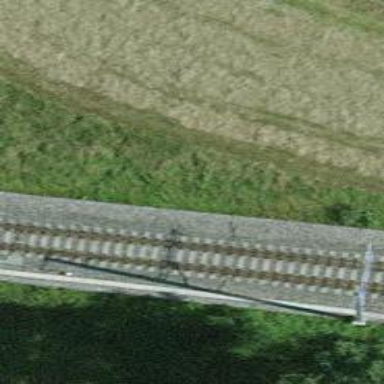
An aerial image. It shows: Single railway track with electrification through contact line.